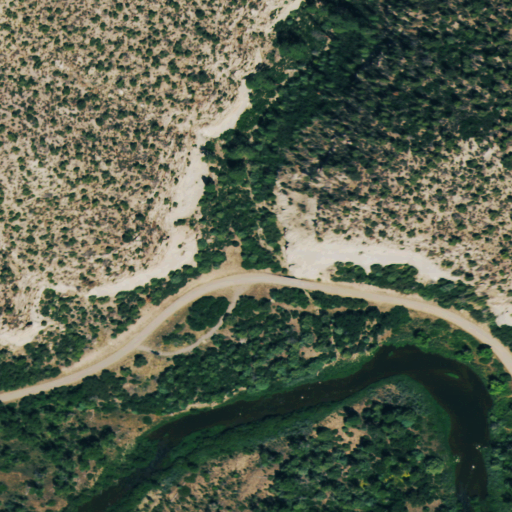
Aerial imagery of valley in Colorado named Cabin Canyon containing evergreen forest, deciduous forest, woody wetlands, shrub, and herbaceous wetlands